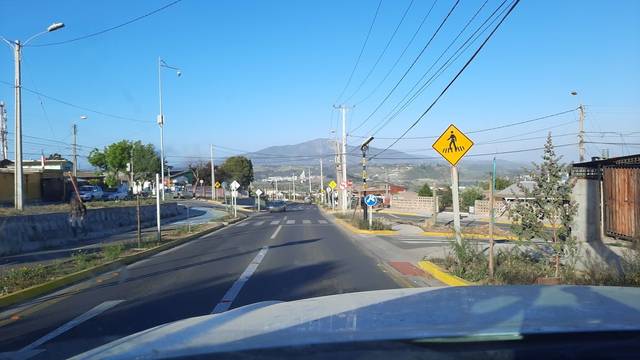
Region: Chile
Coordinates: -32.929, -71.514